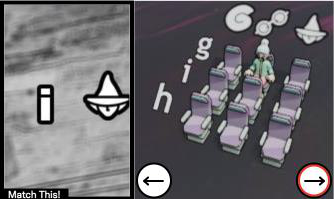
Task: seats
Answer: no